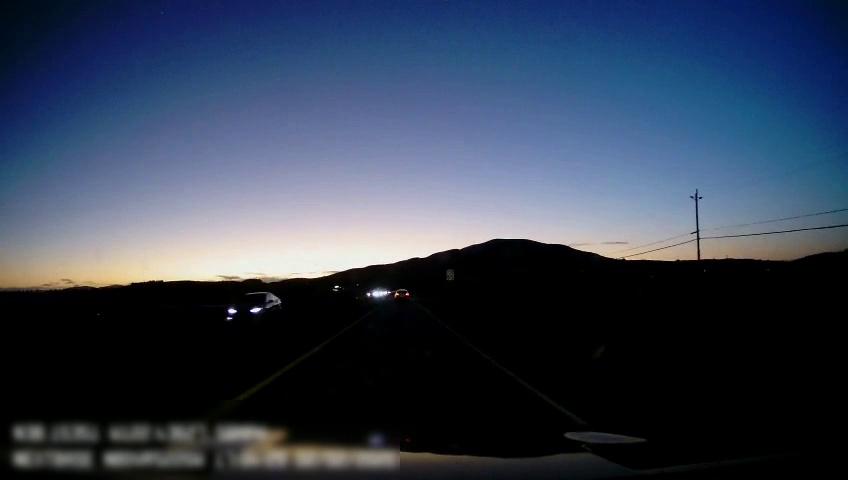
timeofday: Dusk/Dawn/Twilight
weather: Other
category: Drivable Space
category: Vehicles | Car
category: Vehicles | Car
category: Lanes | Current Lane
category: Lanes | Current Lane
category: Traffic | Signs